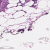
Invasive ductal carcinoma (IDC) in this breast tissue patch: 0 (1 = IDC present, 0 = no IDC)